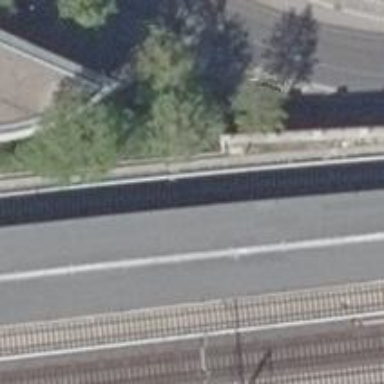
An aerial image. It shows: Platform edge at railway station.